Question: An exception is thrown in the finally block containing the line 'response.Close();'
'''
try
{
response = (FtpWebResponse)request.GetResponse();
}
catch (System.Net.WebException webEx)
{
FtpWebResponse ftpResponse = (FtpWebResponse)webEx.Response;
if (ftpResponse.StatusCode == FtpStatusCode.ActionNotTakenFileUnavailable)
{
return false;
}
throw;
}
finally
{
if (response != null)
{
response.Close();
}
}
'''
Heres the stacktrace:
'''
at System.Net.FtpWebRequest.SyncRequestCallback(Object obj)
at System.Net.FtpWebRequest.RequestCallback(Object obj)
at System.Net.CommandStream.Dispose(Boolean disposing)
at System.IO.Stream.Close()
at System.IO.Stream.Dispose()
at System.Net.ConnectionPool.Destroy(PooledStream pooledStream)
at System.Net.ConnectionPool.PutConnection(PooledStream pooledStream, Object owningObject, Int32 creationTimeout, Boolean canReuse)
at System.Net.FtpWebRequest.FinishRequestStage(RequestStage stage)
at System.Net.FtpWebRequest.SyncRequestCallback(Object obj)
at System.Net.FtpWebRequest.RequestCallback(Object obj)
at System.Net.CommandStream.Abort(Exception e)
at System.Net.CommandStream.CheckContinuePipeline()
at System.Net.FtpWebRequest.DataStreamClosed(CloseExState closeState)
at System.Net.FtpDataStream.System.Net.ICloseEx.CloseEx(CloseExState closeState)
at System.Net.FtpDataStream.Dispose(Boolean disposing)
at System.IO.Stream.Close()
at System.Net.FtpWebResponse.Close()
at FVC.RequestForStock.Application.RequestForStockDataImportProvider.VerifyDirectoryExist(String serverAddress, String userName, SecureString password) in C:\CoName.RFS.Application\RFSDataImportProvider.cs:line 122
'''
And lastly what the debug inspector shows

(Zoom in on the picture if you can't make out the text e.g. in firefox hold down ctrl and roll the mouse wheel up)
Could someone please assist in identifying why the exception occurs and how to possibly prevent it.
Using v4.0 of the Microsoft.NET framework
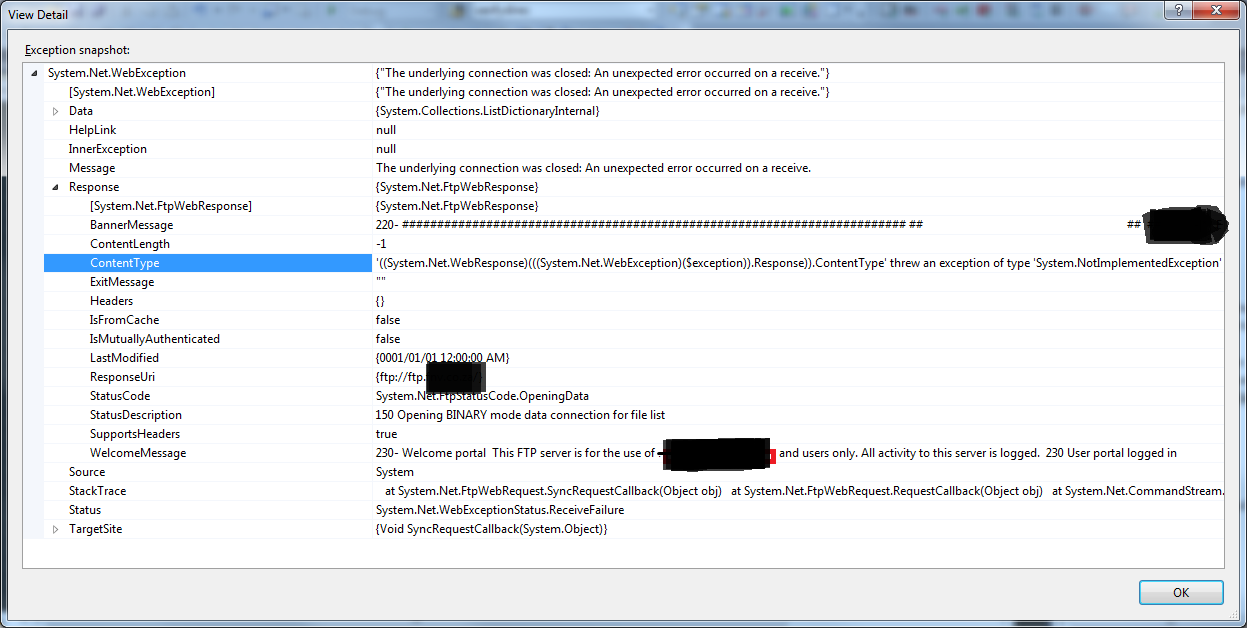
Answer: I would check also if the stream is still readable.
'''
finally
{
if (response != null &&
response.GetResponseStream()!=null &&
response.GetResponseStream().CanRead)
{
response.Close();
}
}
'''